Question: '''
-(void)textFieldDidEndEditing:(UITextField *)textField{
[textInfo resignFirstResponder];
[self.navigationController setNavigationBarHidden:NO animated:YES];
informationTableView *informationtableView = [[informationTableView alloc] initWithNibName:@"informationTableView"bundle:nil];
UIView* MyView = informationtableView.view;
MyView.frame = CGRectMake(12.0f, 35.0f, 260.0f, 56.0f);
[self.view addSubview:MyView];
UIAlertView *myAlertView = [[UIAlertView alloc] initWithTitle:@"Choisir" message:@"this gets coveredthis gets coveredthis gets coveredthis gets coveredthis gets coveredthis gets coveredthis gets coveredthis gets coveredthis gets coveredthis gets coveredthis gets coveredthis gets covered" delegate:self cancelButtonTitle:@"Cancel" otherButtonTitles:@"OK", nil];
[myAlertView addSubview:MyView];
[myAlertView show];
[myAlertView release];
'''
}

The problem is that the TableView is not controled by the frame. I'd like to get the tableView inside the Alert. How can I achieve this?
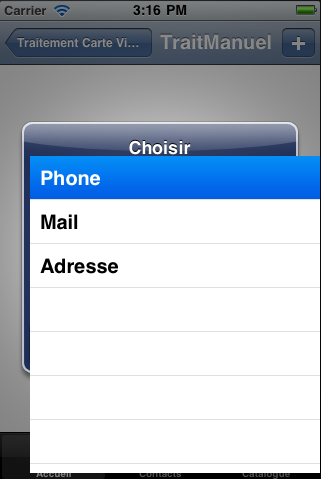
Answer: You should do this:
'''
UIView* MyView = [[UIView alloc] initWithFrame: CGRectMake(12.0f, 35.0f, 260.0f, 56.0f)];
MyView.clipToBound = YES; //this ensures that the subviews are clipped by the view's frame
[MyView addSubview:informationtableView.view];
[self.view addSubview:MyView];
'''